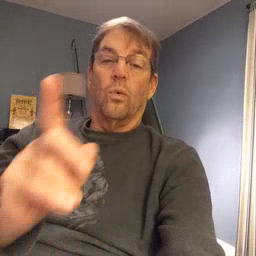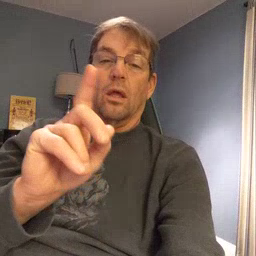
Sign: where